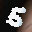
Label: 5